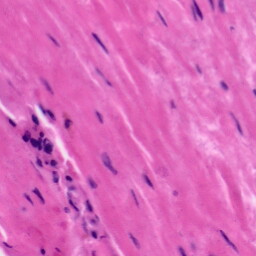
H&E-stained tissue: Tonsil